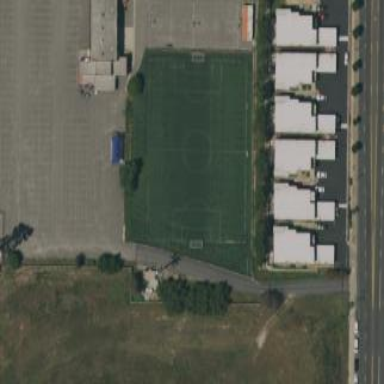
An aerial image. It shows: Soccer pitch for leisureland activities.